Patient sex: F
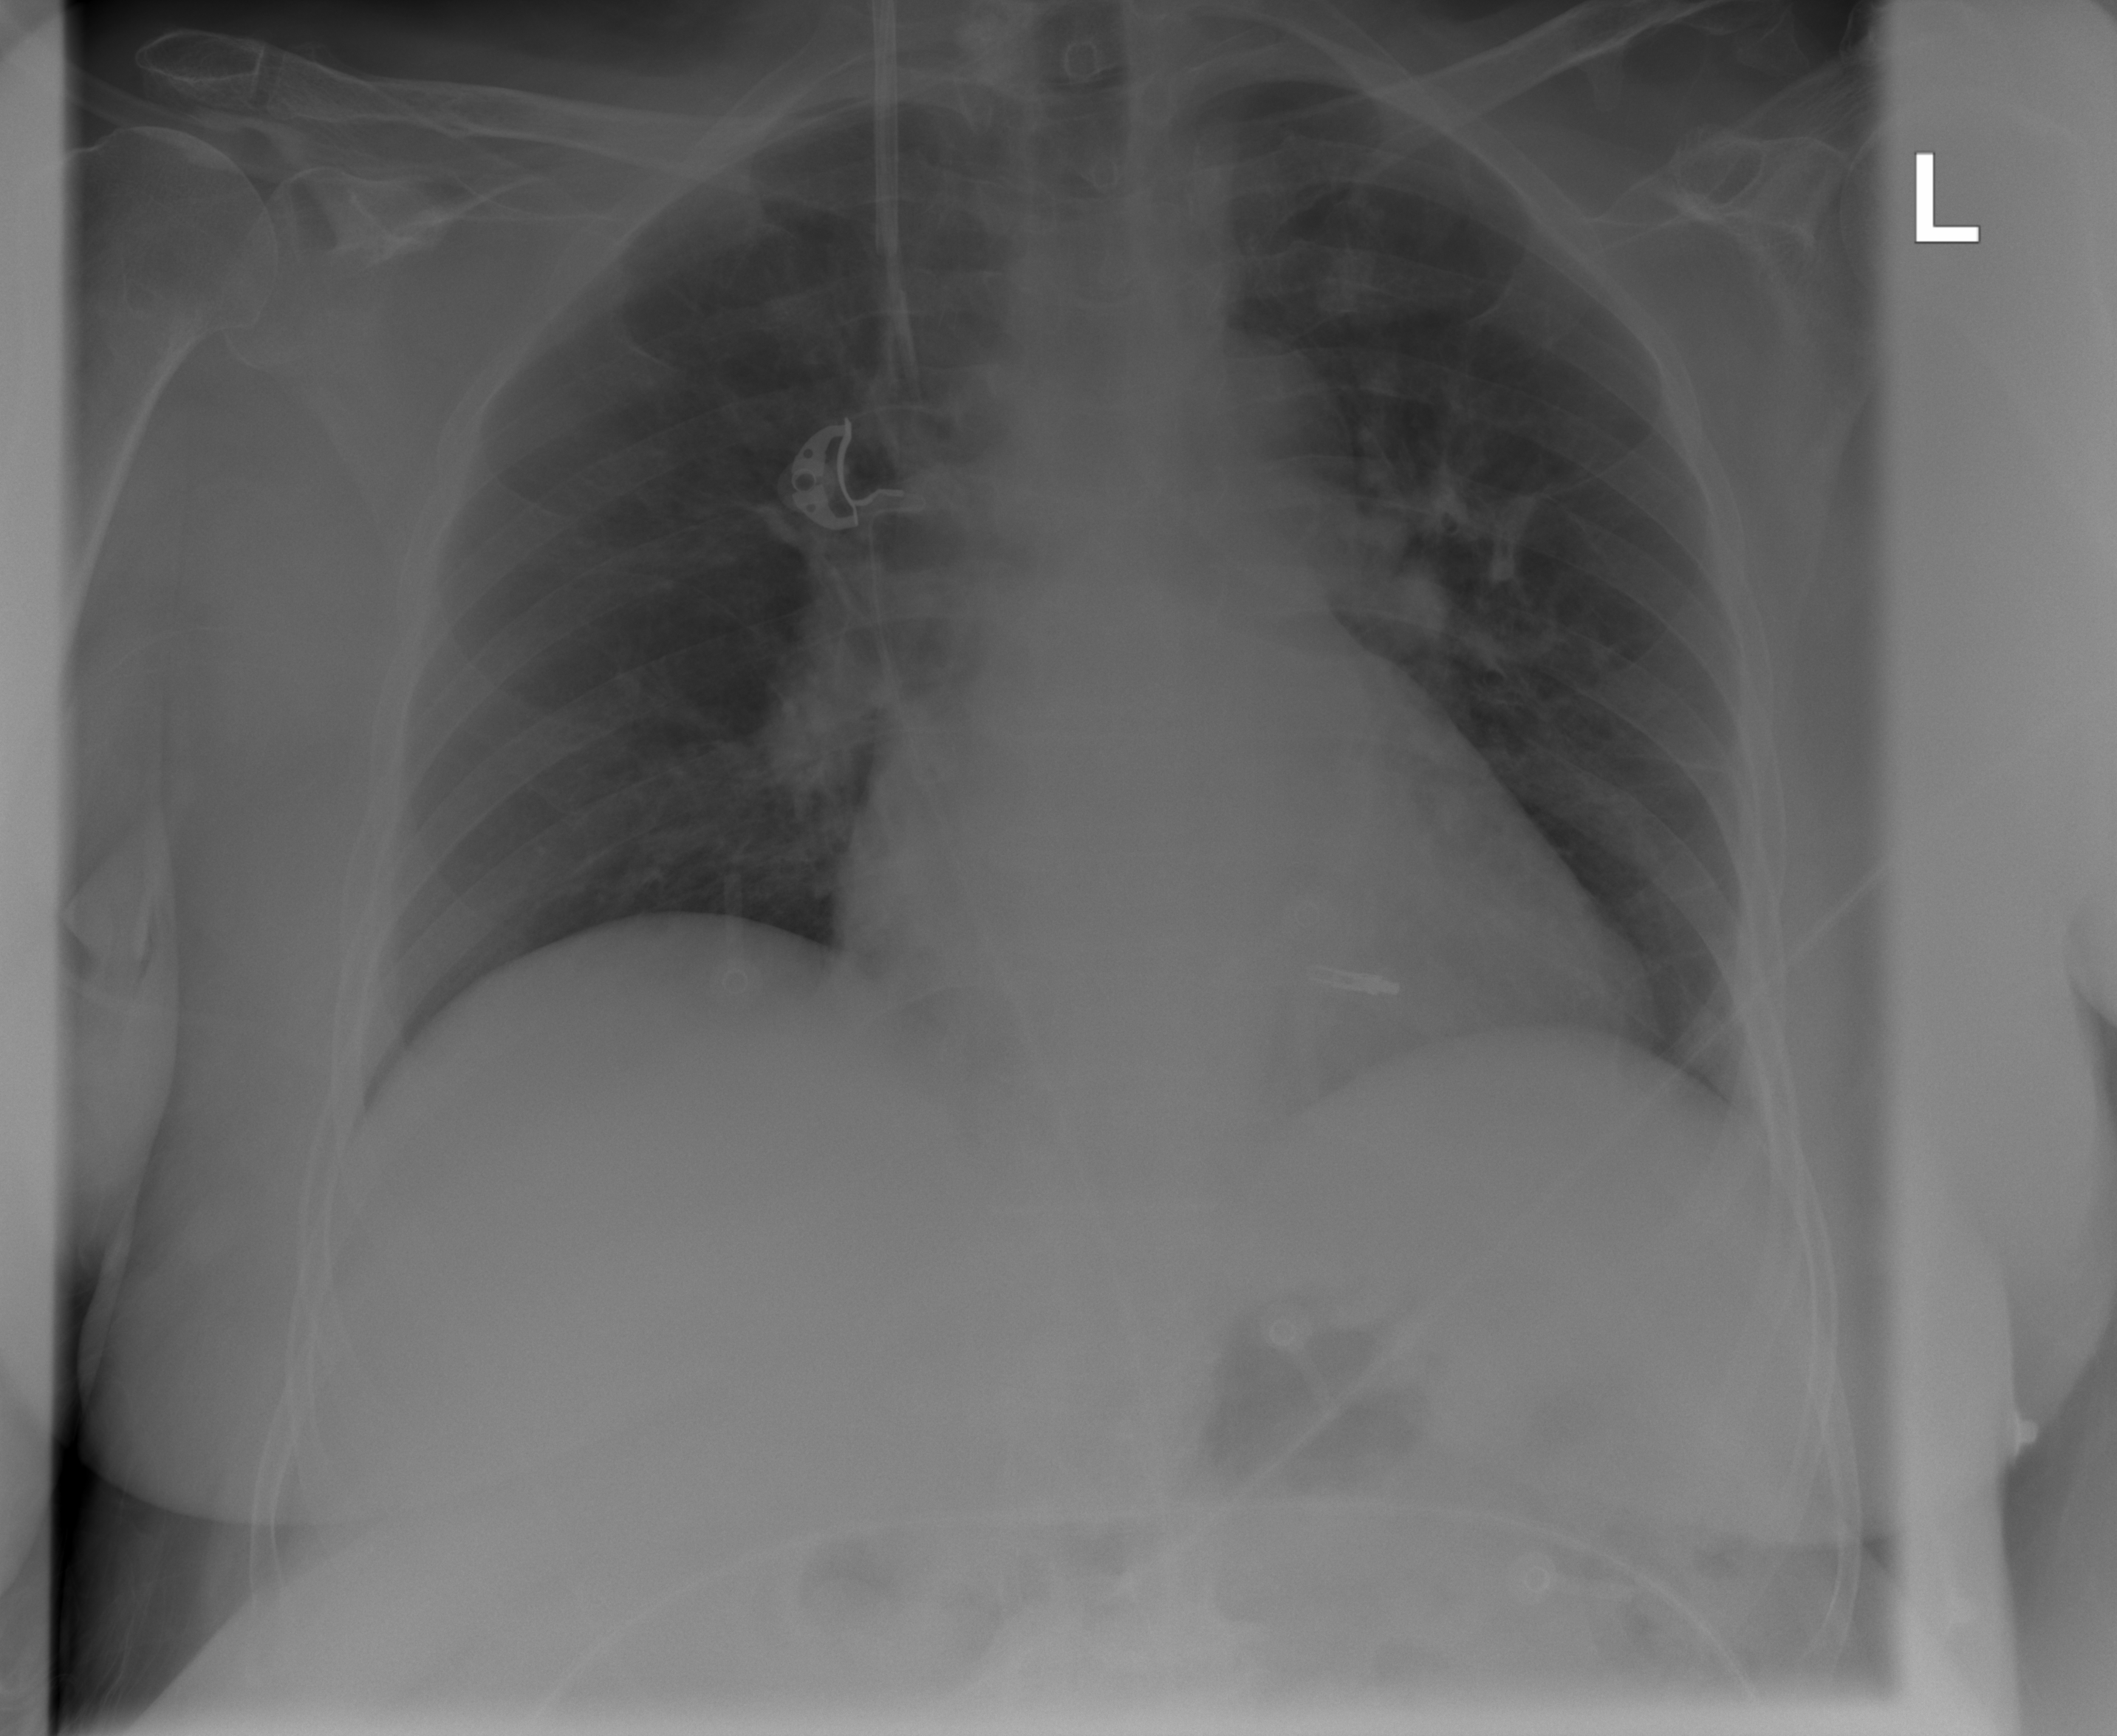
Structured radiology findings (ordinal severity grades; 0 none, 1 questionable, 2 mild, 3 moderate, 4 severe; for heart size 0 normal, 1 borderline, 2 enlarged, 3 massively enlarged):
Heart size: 1
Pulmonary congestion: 0
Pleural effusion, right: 0
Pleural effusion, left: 0
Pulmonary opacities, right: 0
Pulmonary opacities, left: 0
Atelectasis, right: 0
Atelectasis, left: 0